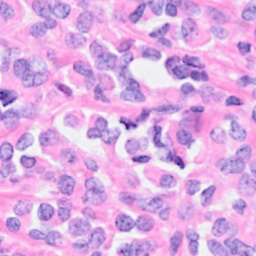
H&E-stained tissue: Breast